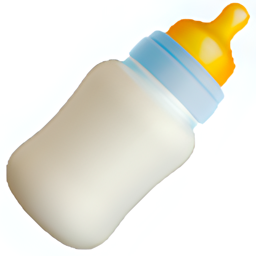
Name: baby bottle
Emoji: 🍼
Group: Food & Drink
Sub-group: drink